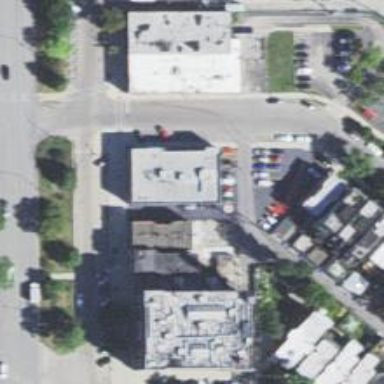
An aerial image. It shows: Healthcare clinic is depicted in the image.